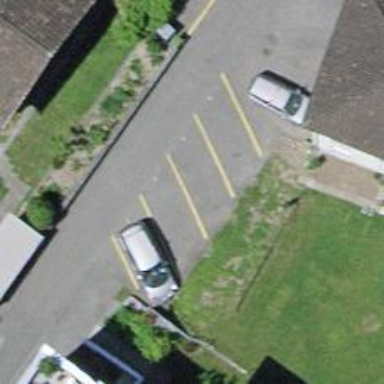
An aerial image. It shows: Parking available on the street side.